Field crop: maize
Growth stage: 2
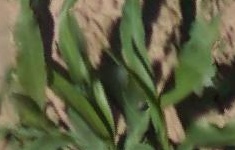
Species: maize